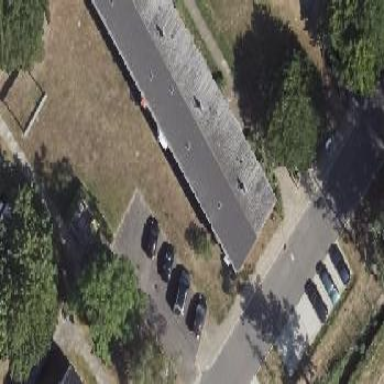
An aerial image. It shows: White building with gabled roof made of grey roof tiles. The roof is oriented along the building.